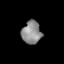
Tissue: lung
Cell type: Endothelial cells
Senescence score: 0.2151
Nuclear area (px): 433
Mean DAPI intensity: 141.099